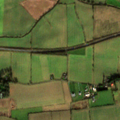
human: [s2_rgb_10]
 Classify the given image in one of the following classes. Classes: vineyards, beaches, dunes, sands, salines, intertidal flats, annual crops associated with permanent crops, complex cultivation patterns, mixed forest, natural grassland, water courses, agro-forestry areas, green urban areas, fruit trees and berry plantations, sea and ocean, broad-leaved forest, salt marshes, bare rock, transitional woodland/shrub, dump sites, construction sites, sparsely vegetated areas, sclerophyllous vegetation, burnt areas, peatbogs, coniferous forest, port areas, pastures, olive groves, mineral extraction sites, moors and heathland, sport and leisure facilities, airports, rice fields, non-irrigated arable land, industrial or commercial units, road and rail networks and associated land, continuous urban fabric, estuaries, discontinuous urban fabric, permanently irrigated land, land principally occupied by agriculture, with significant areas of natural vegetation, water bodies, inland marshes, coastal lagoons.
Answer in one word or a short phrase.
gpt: non-irrigated arable land